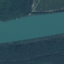
Land use / land cover: River